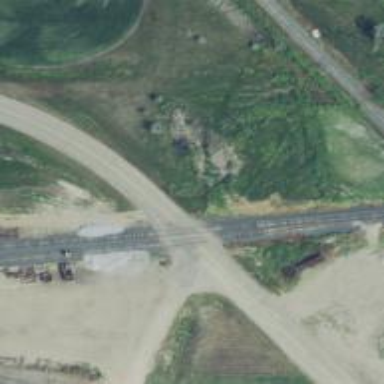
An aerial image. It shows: Railway level crossing.